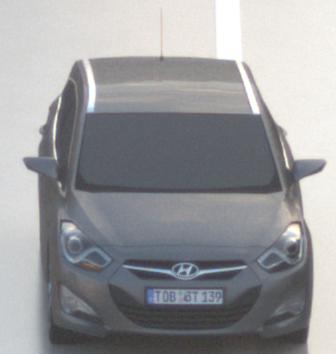
Make: Hyundai
Model: i40 Kombi 1.6 GDI
Detailed model: i40 (VF) Kombi
Model produced from: 2012/08
Model produced until: 2013/09
Doors: 5
Color: gray
Road condition: wet road
Daytime: sunrise or sunset
Contrast: low contrast